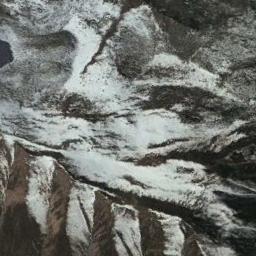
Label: snowberg